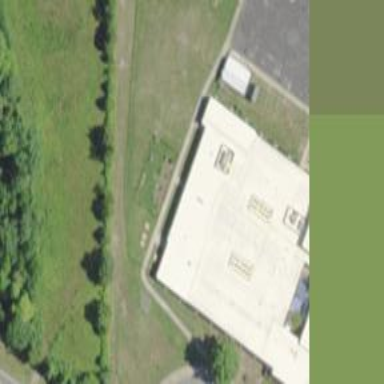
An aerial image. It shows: School building.